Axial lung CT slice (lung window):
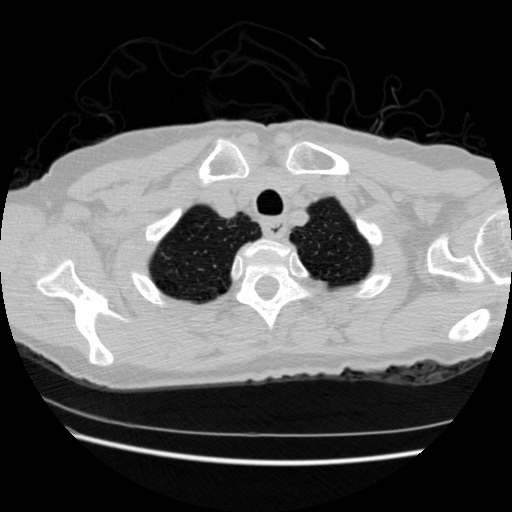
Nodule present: no